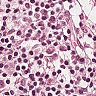
Metastatic tissue present: no